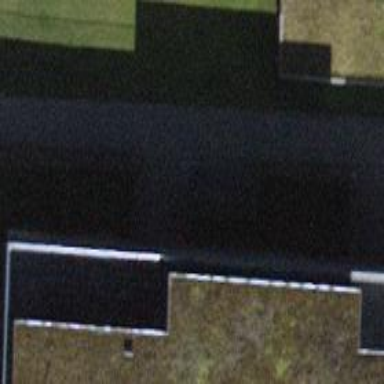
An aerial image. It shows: Hedge barrier.